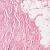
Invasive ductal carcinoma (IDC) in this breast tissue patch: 0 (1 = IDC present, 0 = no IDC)